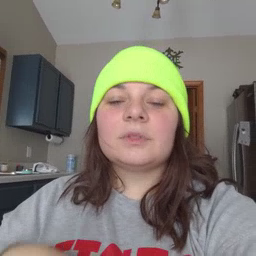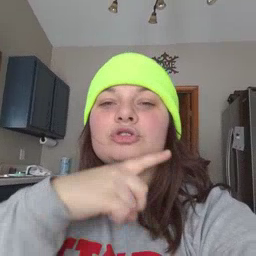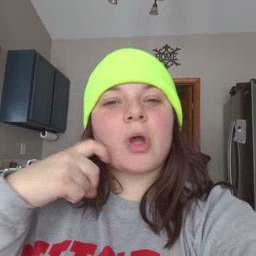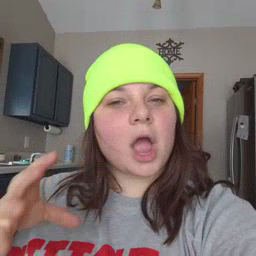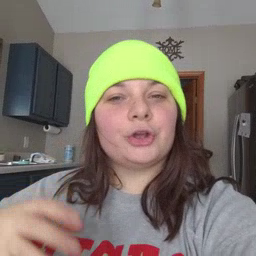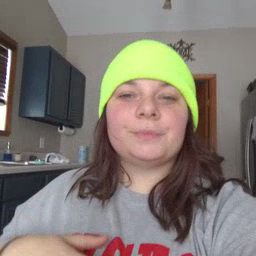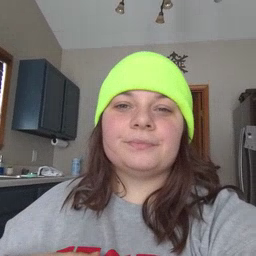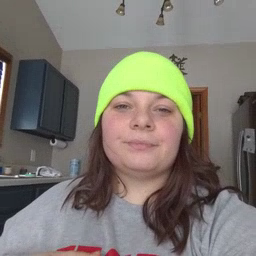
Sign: dryer